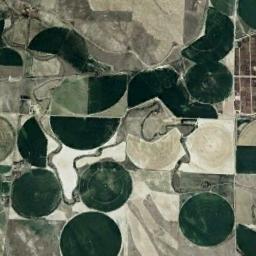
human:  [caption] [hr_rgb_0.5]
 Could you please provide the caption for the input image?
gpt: A few green, Ocher-shaped, Circular farmlands with a full circle, Semicircle, And multiple semicircles .

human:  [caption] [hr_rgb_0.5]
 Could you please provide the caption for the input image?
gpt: Several dark green circular or fan-shaped farmlands with different radii and radians are on the wasteland .

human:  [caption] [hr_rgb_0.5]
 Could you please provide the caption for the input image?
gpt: Some deep green circle farmland are in the bare land .

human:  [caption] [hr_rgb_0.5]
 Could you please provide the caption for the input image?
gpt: Three round fields are only half green .

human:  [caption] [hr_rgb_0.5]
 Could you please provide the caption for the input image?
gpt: There are some circular farmlands distributed irregularly .